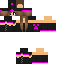
A female human skin with dark skin, wearing brown long hair dressed in a purple hoodie and black pants, featuring a closed mouth.